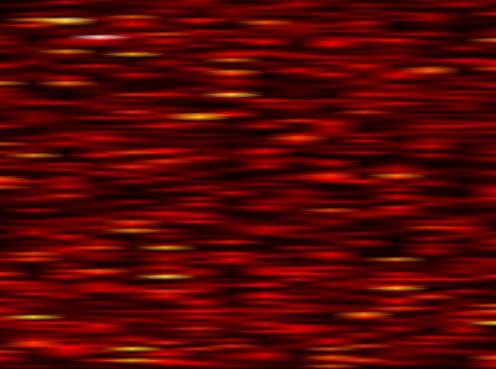
Label: OFDM